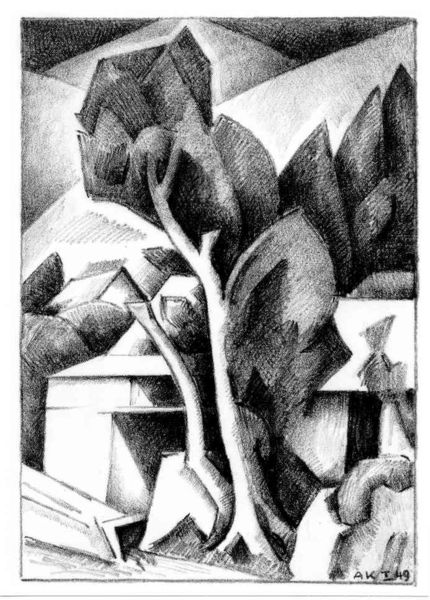
Titel: Mühle am Eisack
Künstler: Alexander Kanoldt
Standort: Karlsruhe
Institution: Staatliche Kunsthalle Karlsruhe
Schlagwörter: weiß, grau, schwarz, white, window, black, dark, expressionism, gray, modern, old, painting, print, woodcut, rock, sky, tree, building, hill, hills, house, landscape, mountain, mountains, roof, street, trees, light, night, drawing, black and white, cubist, impressionism, shadow, etching, monochrome, sketch, roots, abstract, stump, leaves, trunk, ink, square, walls, buildings, dull, geometric, pencil, draw, lines, shapes, impressionist, shading, shade, shadows, cubism, black white, doorway, modern art, barn, base, dali, cube, cubic, escher, shades, trunks, wild, dreary, etch, odd, tree trunk, dada, colorless, line drawing, sketching, abstractism, geometric shapes, rational, ld, gemoetric, would, tes, aki, aki49, pikaso, rees, fiction, widest